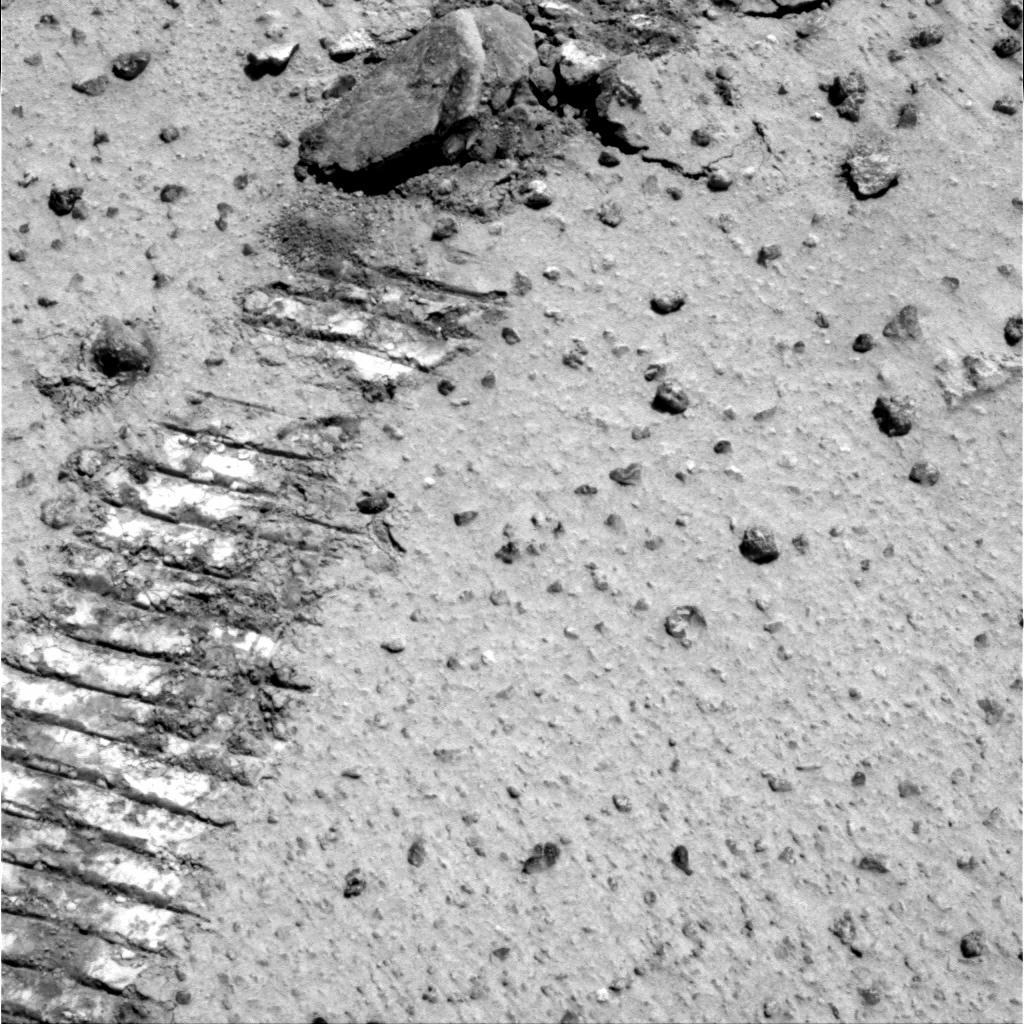
Terrain classes present: Bedrock, Gravel / Sand / Soil, Rock, Shadow, Track